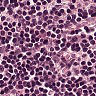
Metastatic tissue present: no